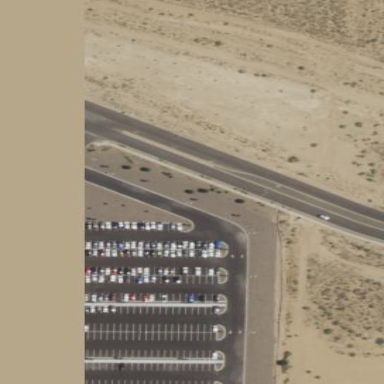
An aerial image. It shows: Parking area.